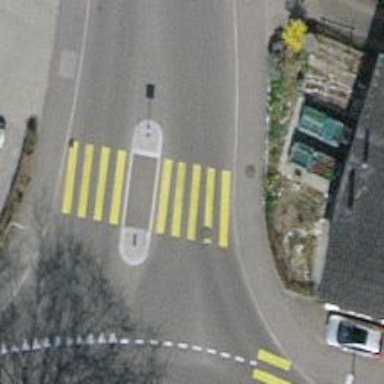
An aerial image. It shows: Uncontrolled zebra crossing with central island.